RGB frame:
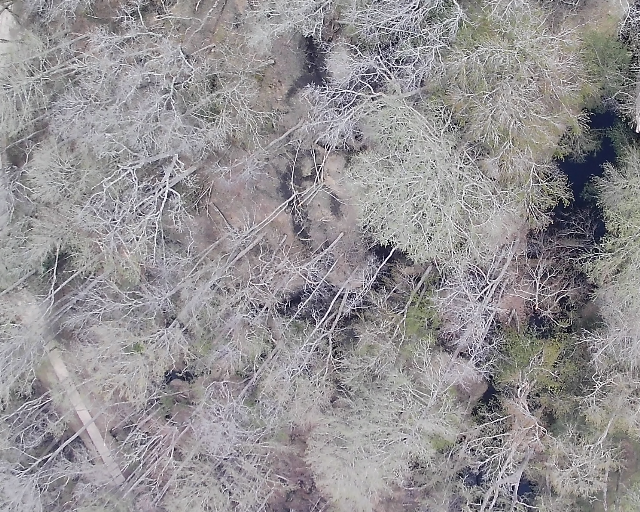
Thermal frame:
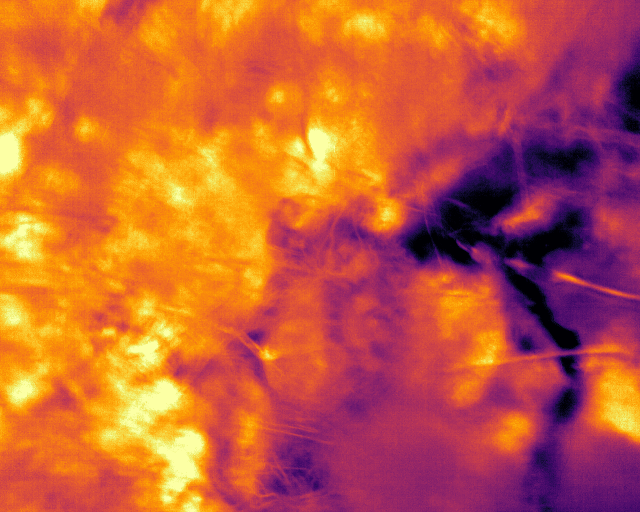
Captured: 2026-02-26 03:47:02
Pixels at or above 80 °C: 0 (fraction of frame: 0)